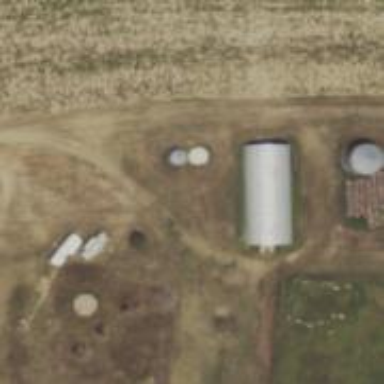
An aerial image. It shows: Silo.